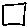
Label: square